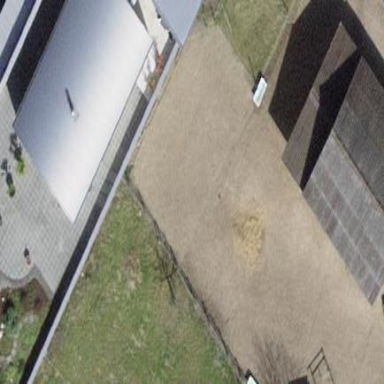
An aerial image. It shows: Equestrian pitch used for leisure and sports activities.